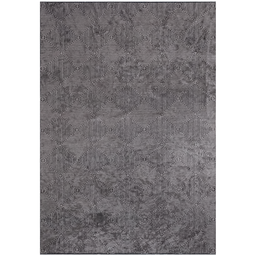
Label: decoration